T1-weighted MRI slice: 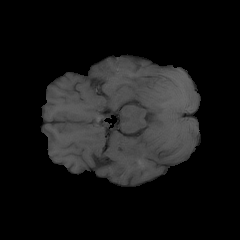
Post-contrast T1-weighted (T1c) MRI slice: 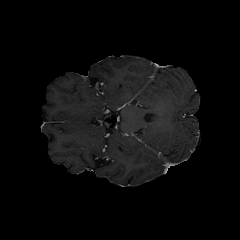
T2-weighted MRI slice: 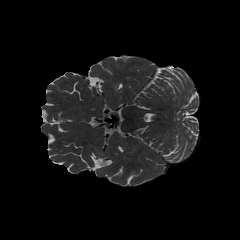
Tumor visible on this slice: no